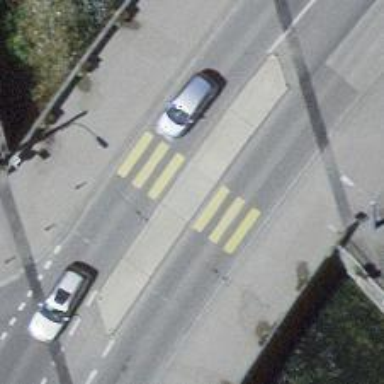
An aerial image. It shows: Primary highway bridge with asphalt surface and trolley wire installed.